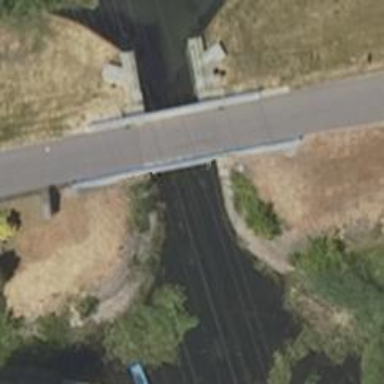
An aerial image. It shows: There is bridge in the image.